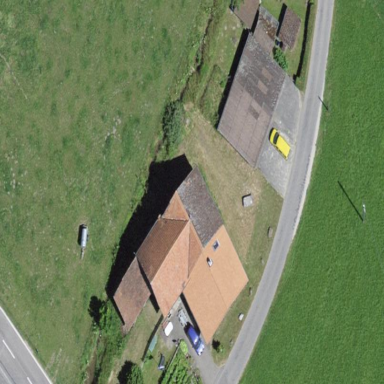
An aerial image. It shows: Farm building.